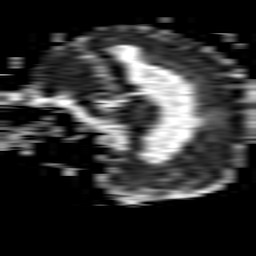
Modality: ADC
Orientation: sagittal
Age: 66
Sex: female
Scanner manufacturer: philips
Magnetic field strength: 1.5 T
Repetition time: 3.146 s
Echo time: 0.06922 s